Question: first post here. Thanks for any help. I have existing VBA Loop that runs through a list of names and creates a PDF with a "statement" of info specific to the employee (name). I want to capture the info for each employee within the loop from Tab A, and paste it to another worksheet (same workbook, different tab) Tab B. Please see image included. I have also pasted my current loop. Thanks very much for any help. I guess I need to insert some function or something before "Next" in my existing code. Just not sure. Sort of new at this. Thanks again very much.

'''
Sub Loop_Through_List()
Dim cell As Excel.Range
Dim rgDV As Excel.Range
Dim DV_Cell As Excel.Range
Set DV_Cell = Range("B4")
Set rgDV = Application.Range(Mid$(DV_Cell.Validation.Formula1, 2))
For Each cell In rgDV.Cells
DV_Cell.Value = cell.Value
Call PDFActiveSheet
Next
End Sub
Function GetFolder() As String
Dim dlg As FileDialog
Set dlg = Application.FileDialog(msoFileDialogFolderPicker)
dlg.InitialFileName = ThisWorkbook.Path & ""
dlg.Title = "Select folder to save PDFs"
If dlg.Show = -1 Then
GetFolder = dlg.SelectedItems(1)
End If
End Function
'''
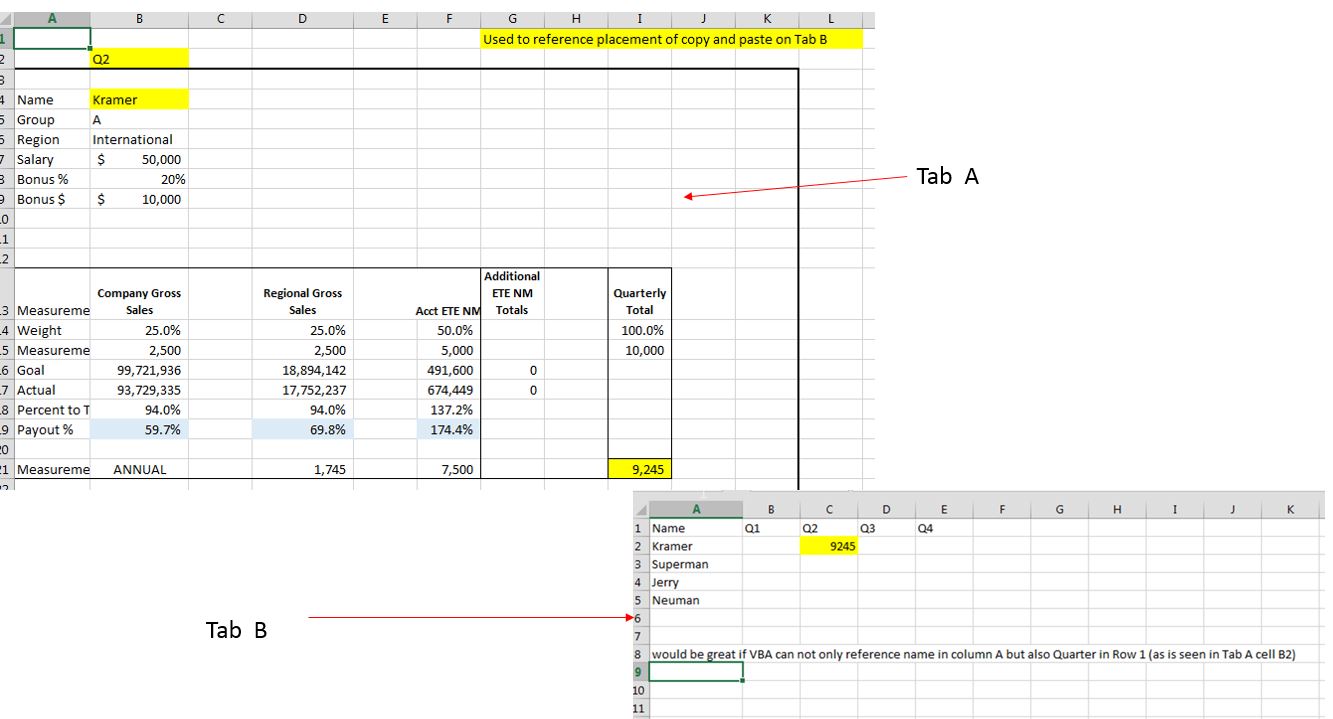
Answer: To move data between worksheets, you can use something like this:
'''
Dim TabA as Worksheet, TabB as Worksheet
Set TabA = ThisWorkbook.Worksheets("Tab A")
Set TabB = ThisWorkbook.Worksheets("Tab B")
TabB.Range("C2")=TabA.Range("I21").Value2
'''
To address placing the total in the right row, you could use the .Find method:
'''
Dim SearchText as String
Dim datarow as Long
SearchText=TabA.Range("B4")
datarow = TabB.Cells.Find(What:SearchText, After:=Range("A1"), LookIn:=xlValues, LookAt:=xlWhole, searchorder:xlByColumns, searchdirection:=xlNext).Row
TabB.Cells(datarow, 3)=TabA.Range("I21").Value2
'''
You can expand upon the above to also dynamically select the column.